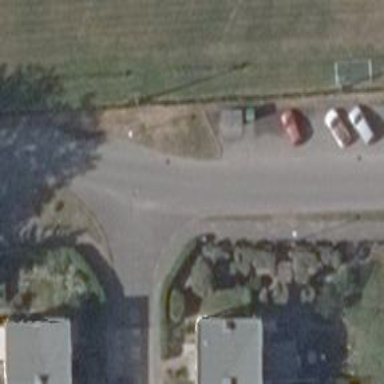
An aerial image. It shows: Residential paved road with sidewalks on both sides.